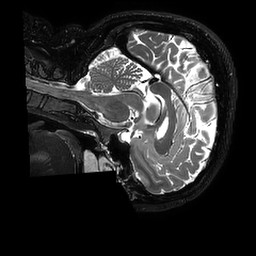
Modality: T2w
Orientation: sagittal
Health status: ill
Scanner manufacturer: philips
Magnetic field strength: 3 T
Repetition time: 2.5 s
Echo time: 0.331 s